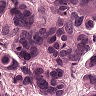
Metastatic tissue present: yes